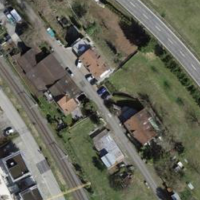
EUNIS habitat code: 57
Species observed at this site:
Lissotriton vulgaris